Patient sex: M
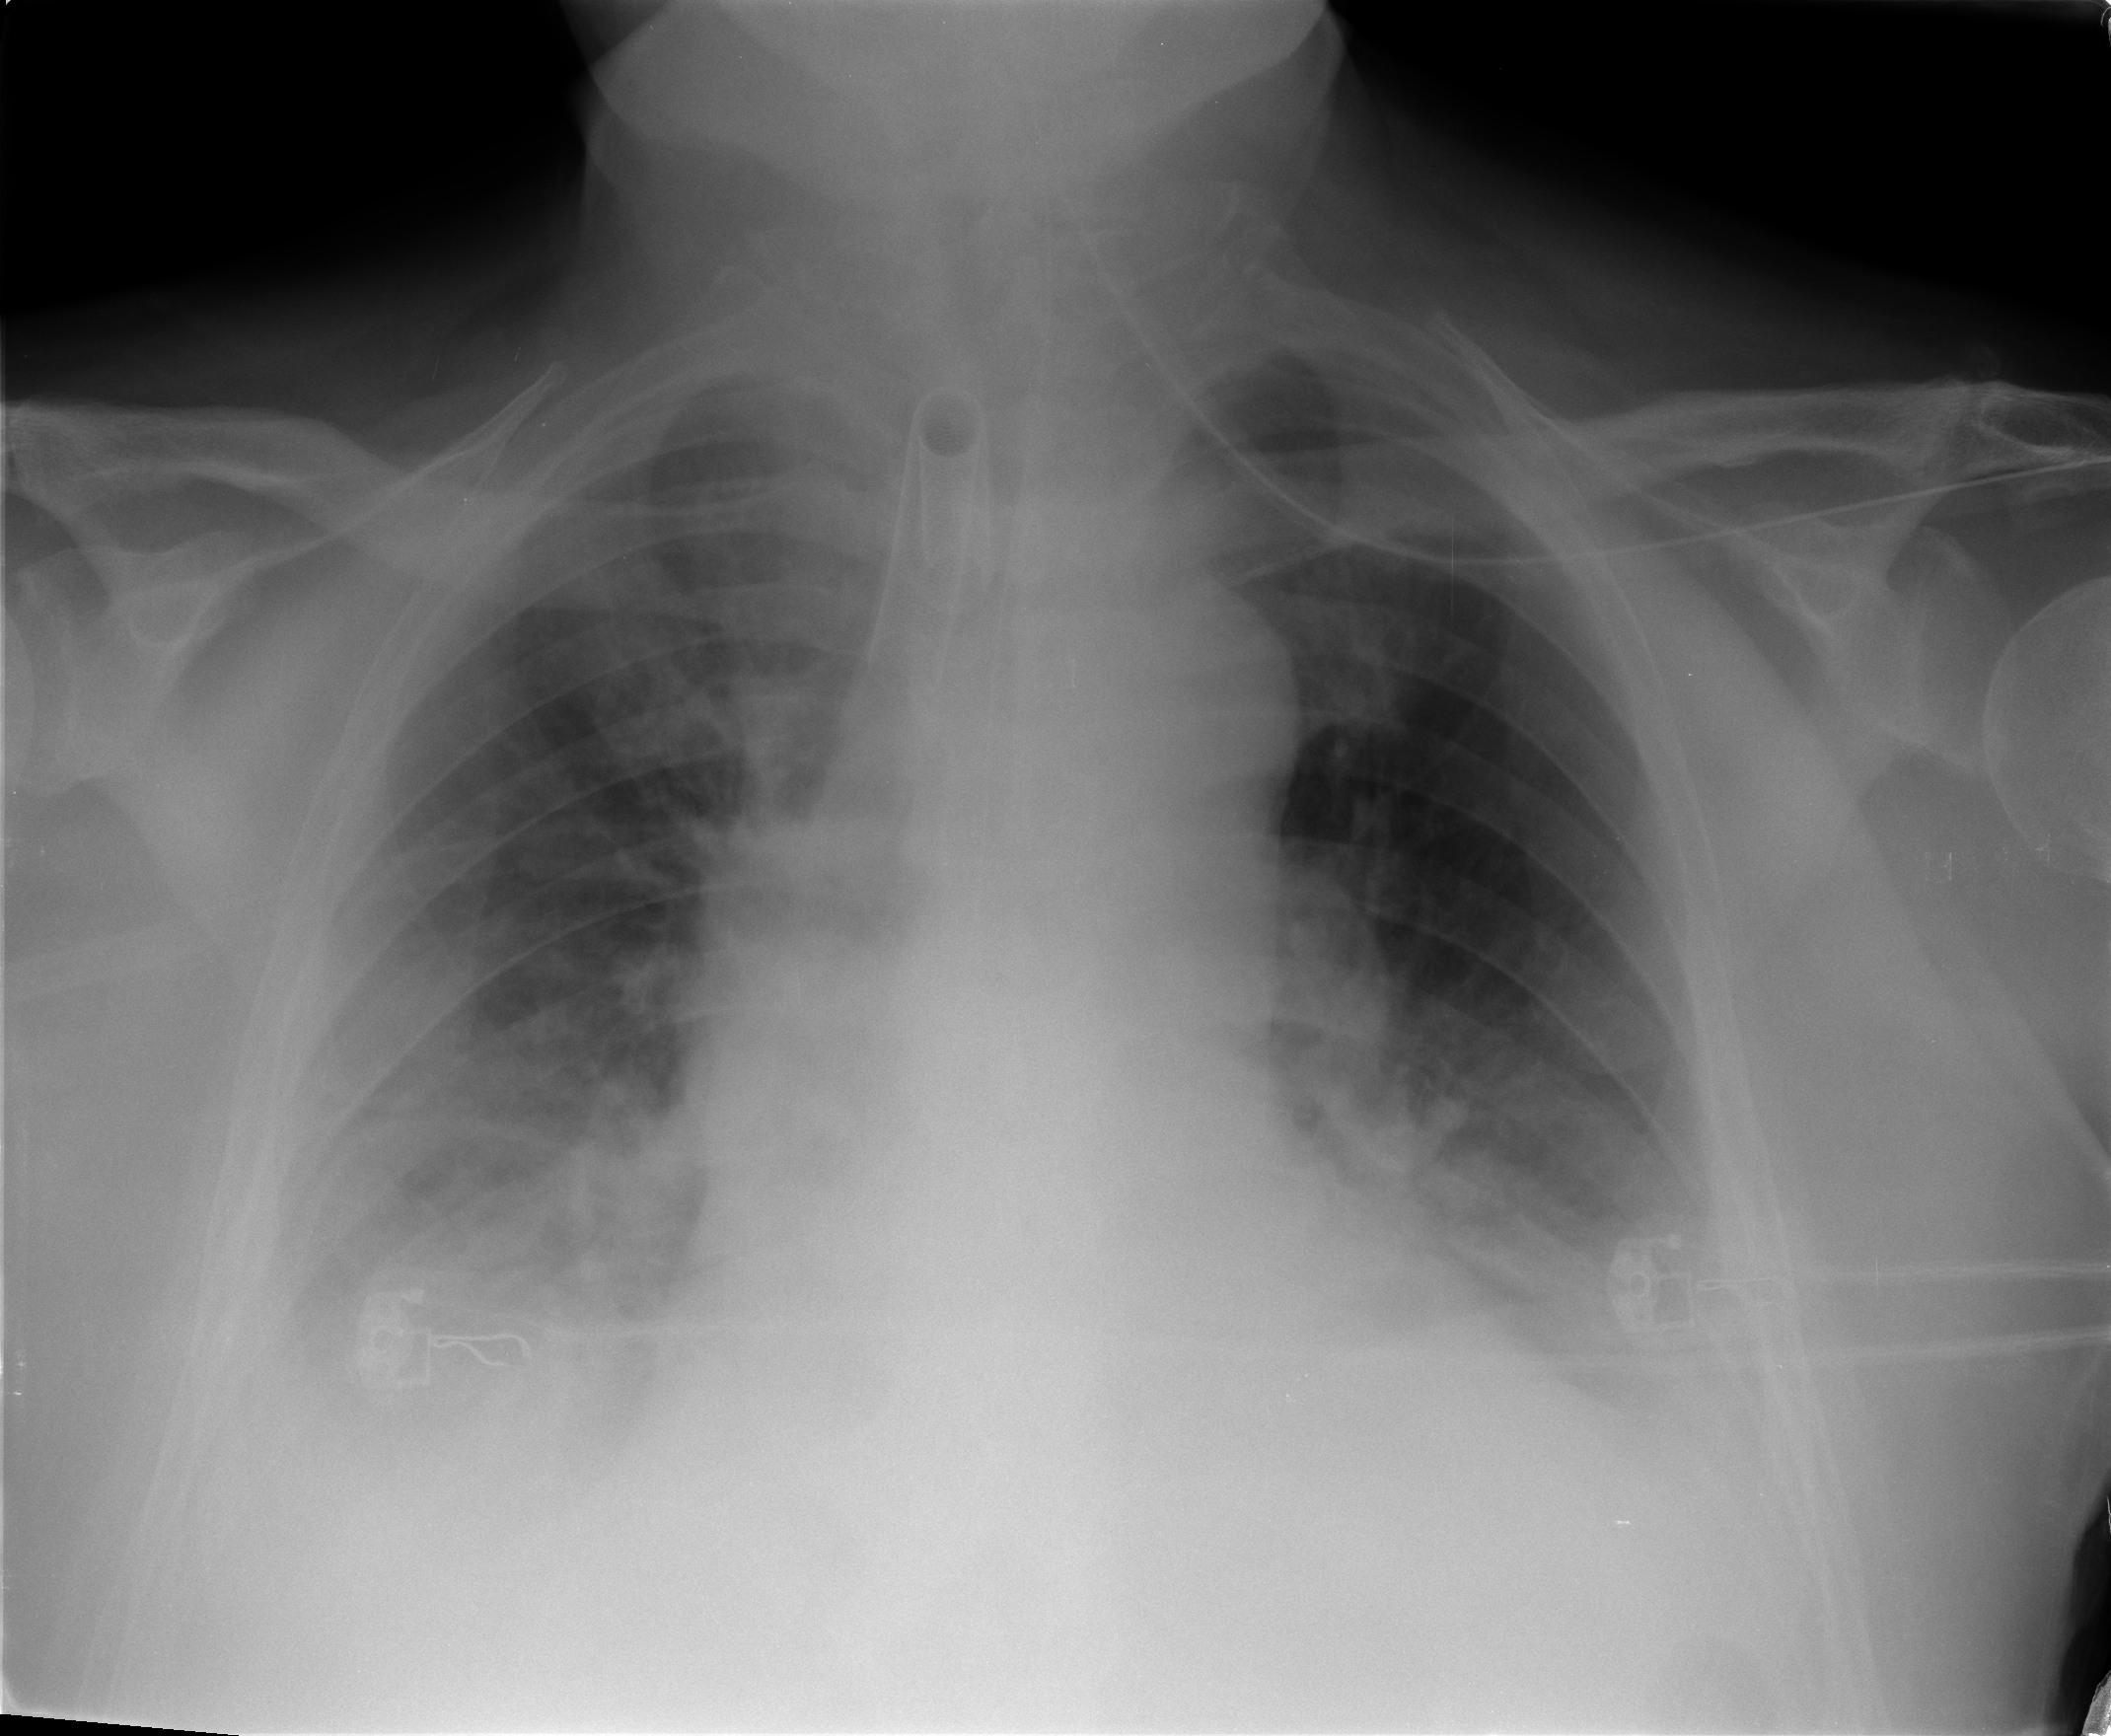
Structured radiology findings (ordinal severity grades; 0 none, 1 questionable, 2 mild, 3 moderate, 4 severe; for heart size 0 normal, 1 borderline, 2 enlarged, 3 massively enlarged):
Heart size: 0
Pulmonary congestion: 2
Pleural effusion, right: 2
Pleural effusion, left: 2
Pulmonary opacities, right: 2
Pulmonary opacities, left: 0
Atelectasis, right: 2
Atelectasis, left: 2